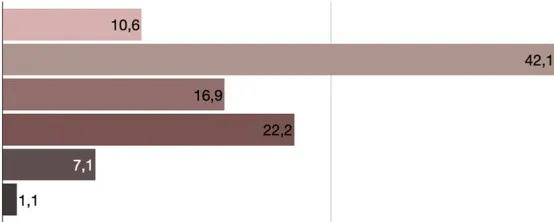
Age distribution of precarious workers (level 2) in Greece, EU-LFS, 2018.
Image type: chart (chart)